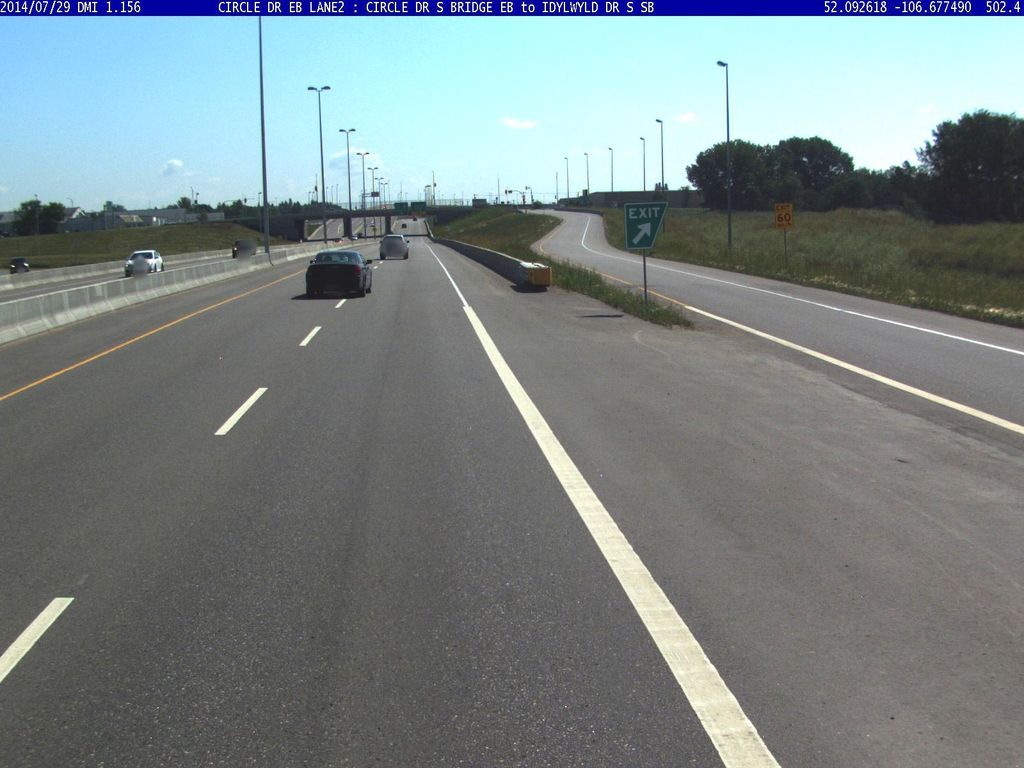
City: saskatoon